Question: I have a custom TreeView for which I'd like to hide the ImageList dropdown from the designer tasks popup. Is there any (relatively simple) way to do that?

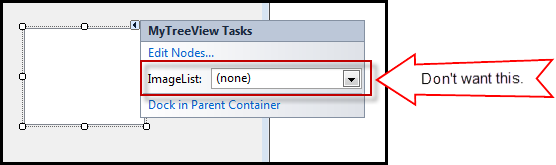
Answer: '''
[Designer(@"System.Windows.Forms.Design.ControlDesigner, System.Design," +
" Version=2.0.0.0, Culture=neutral, PublicKeyToken=b03f5f7f11d50a3a")]
class MyTreeView : TreeView
{
}
'''
This will revert to the default Control Designer Verb list which only contains "Dock in Parent Container".
To add "Edit Nodes..." you'll need to look into creating your own ControlDesigner-derived class which adds it. Easiest might be using Reflector and copying the TreeViewDesigner functionalities and remove ImageList.